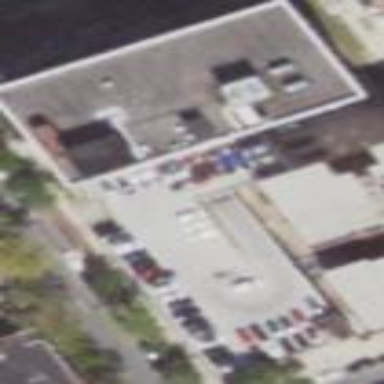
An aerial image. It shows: Office building.